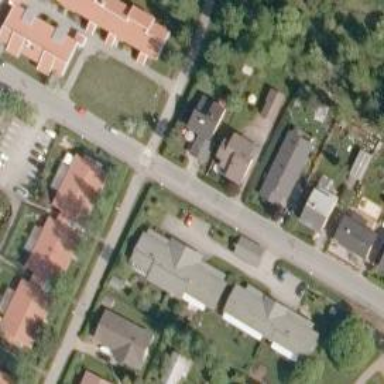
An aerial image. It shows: Crossing on asphalt cycleway.